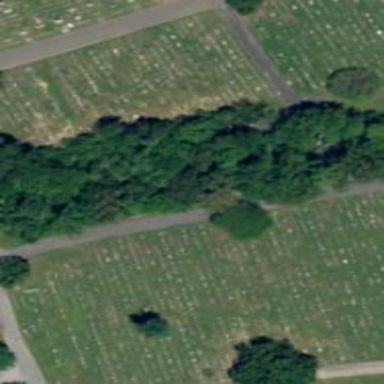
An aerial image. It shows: Sector within cemetery.